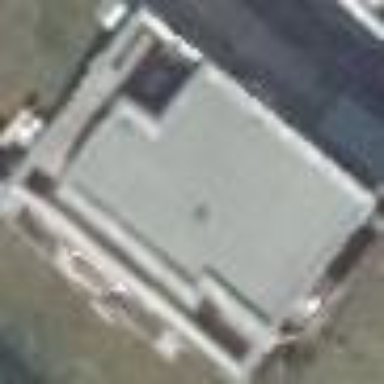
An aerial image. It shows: House with flat roof.